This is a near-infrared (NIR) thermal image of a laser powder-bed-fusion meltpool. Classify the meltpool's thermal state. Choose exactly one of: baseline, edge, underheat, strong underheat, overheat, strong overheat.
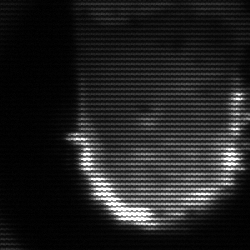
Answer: baseline